Question: So, I'm creating a isometric game in JAVA; to put it simply, it has a map made of tiles, and when the user drag the mouse on the screen, the map moves. To give you guys an idea, it currently looks like this:

Before the actual prototype version, I built a small java application that had no "Game Loop" per se; the only thing updating the tile-map position was the event listeners for the mouse dragging, and it called the repaint() method after the movement update. It worked fine, and I could select Tiles and move the map without a problem.
Since then, I rebuild the prototype thinking in developing something more like a real game engine, with a Game States Manager and a real Game Loop; the Game Loop code looks like this:
'''
init();
long start;
long elapsed;
long wait;
while(running){
start = System.nanoTime();
update();
draw();
drawToScreen();
elapsed = System.nanoTime() - start;
wait = targetTime - elapsed / <PHONE>;
if(wait < 0)wait = 5;
try{
Thread.sleep(wait);
} catch(Exception e) {
e.printStackTrace();
}
}
'''
A GameStateManager is acessed with the update() and draw() methods, so I can draw the map just fine, like the older prototype. The problem happened when I dragged the mouse on the screen so the map could move; the animation became VERY croppy, in the extent that I could actually see the black background between the tiles moving before the final position of all tiles.
At first I thought the problem was in a concurrency between the Game Loop thread and the event listeners of the main class, because the mouseDragged event could be called while the JPanel was trying to draw what the map was like a moment ago; then I tested this on my game loop code:
'''
SwingUtilities.invokeLater(new Runnable(){
public void run(){
draw();
drawToScreen();
}
});
//draw();
//drawToScreen();
'''
And now the prototype is working just fine.
So, my question is, is this performance heavy, or just a bad practice in Java? Also, was my "concurrency" assumption right? This is my first time dealing with threads in Java, so I don't really know if I dealed with the problem the right way.
obs: This is the entire class I made in which the game loop is in:
<URL>
obs2: If someone is interested, the game loop logic I worked in was based on a youtube java tutorial made by pj644 named "2D Game Programming in Java".
obs3: Sorry if the question became too big, this is my first time posting a question on this site!
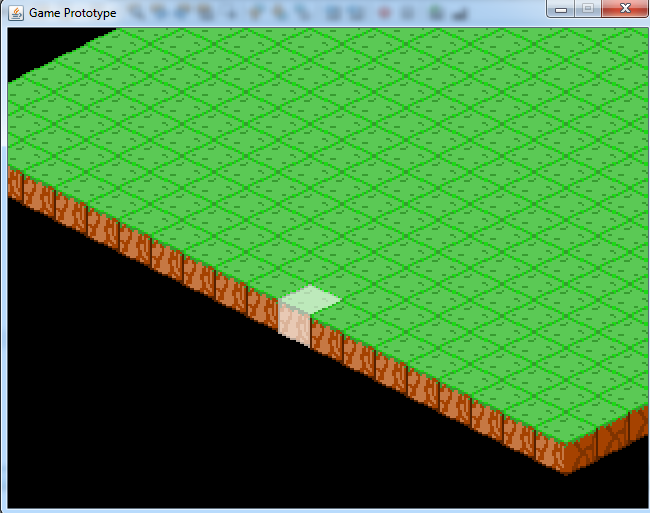
Answer: Swing isn't really a great technology for writing games, it updates slowly and is quite limited in a number of ways.
Having said that yes calling 'invokeLater' or using a 'SwingWorker' would be the correct way to update the screen when your game thread has done its work.
Before you go too much further though I really suggest looking at a 2d or 3d java graphics and game framework. You will be able to get much better results that way and a lot of the work in terms of setting up the game loop, updates, managing frame rates, etc will be done for you.